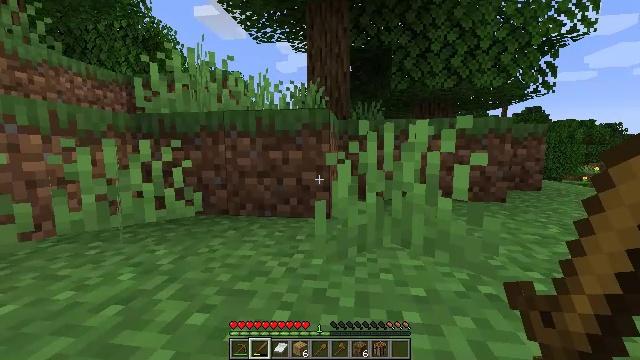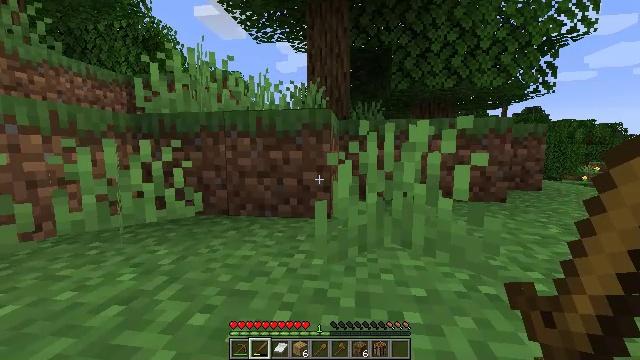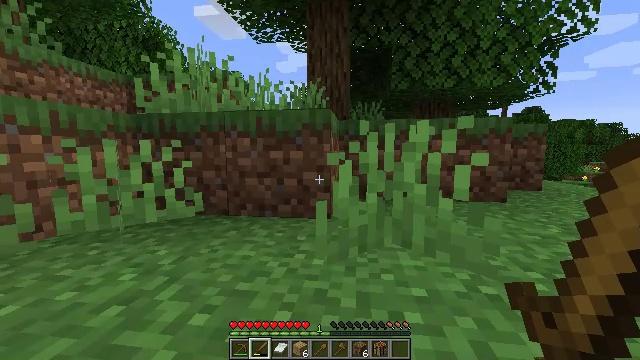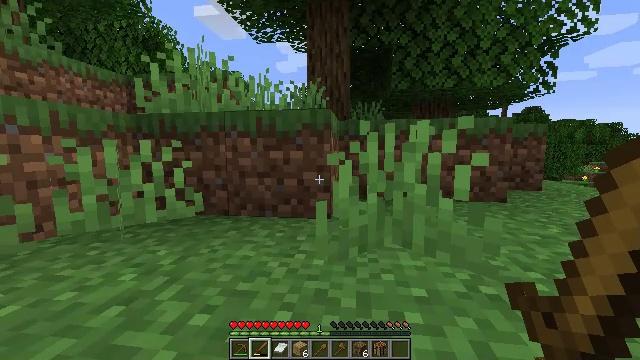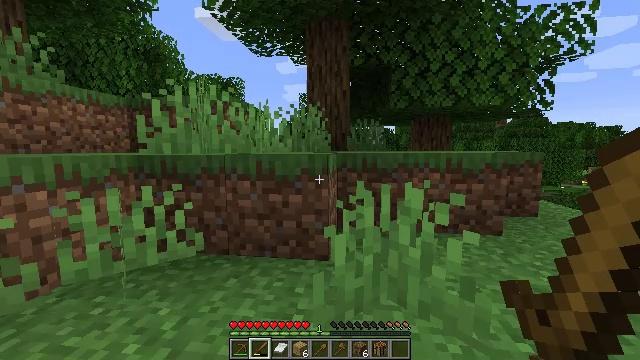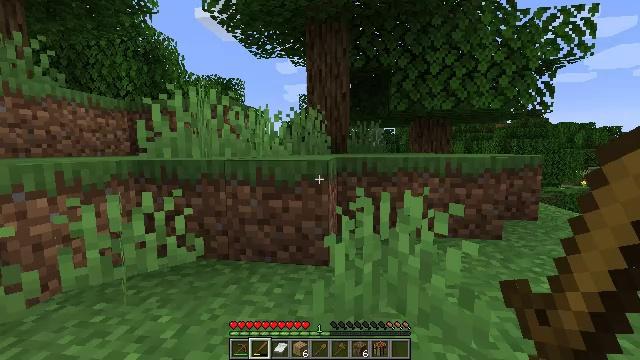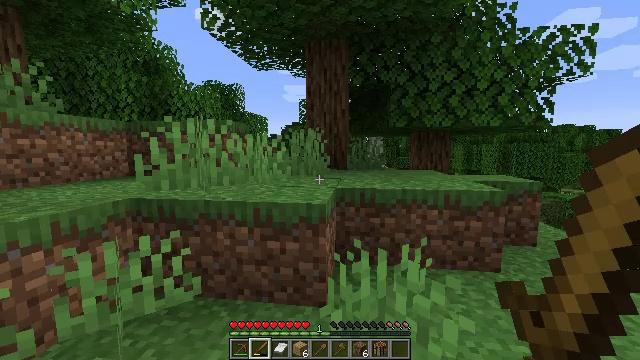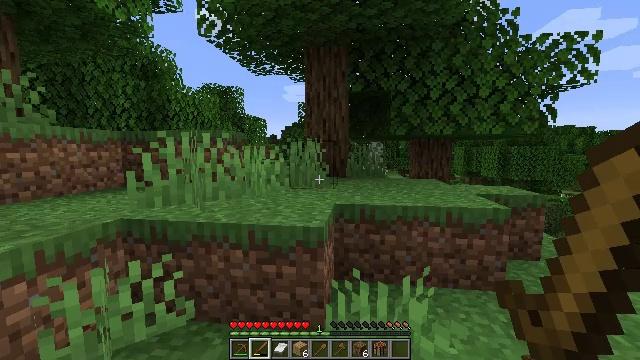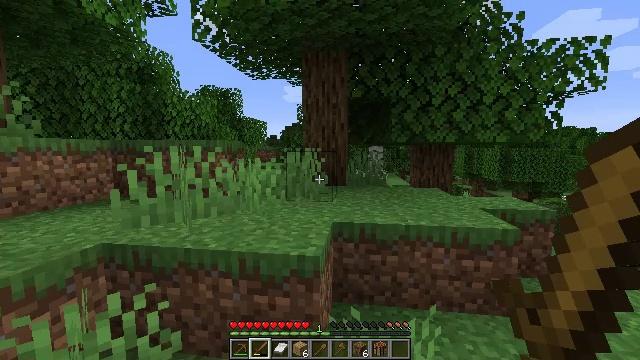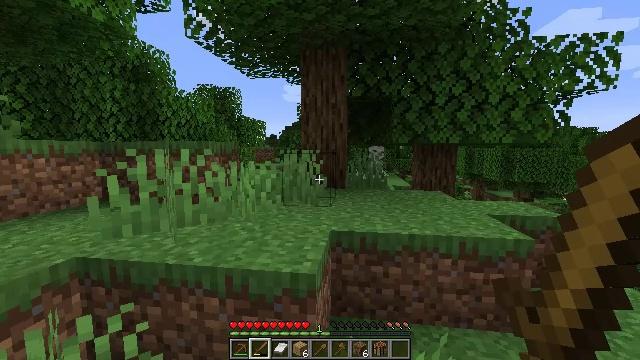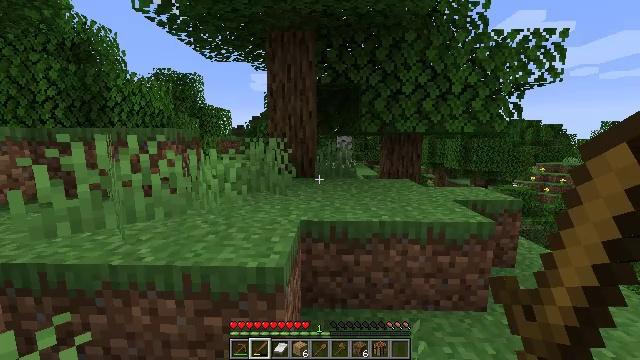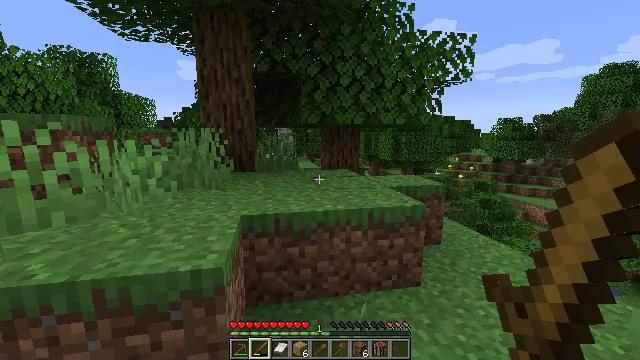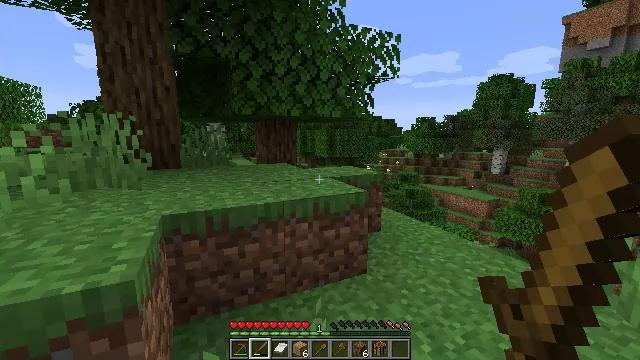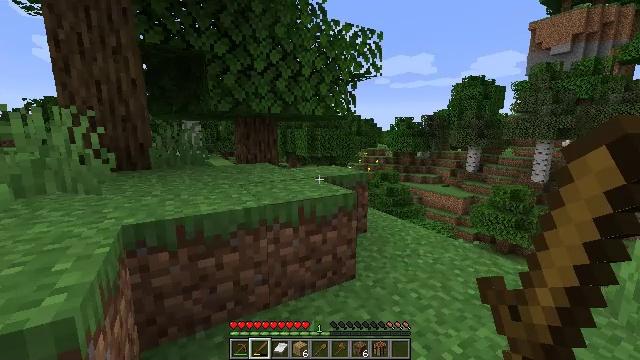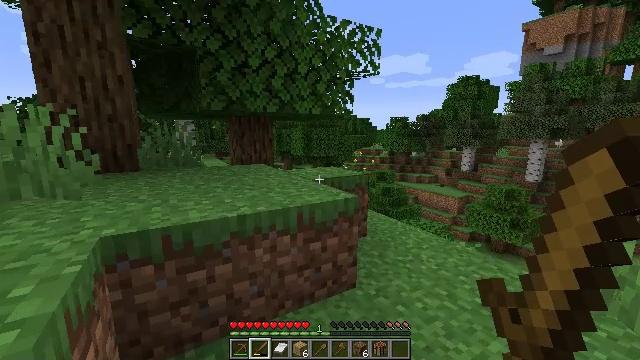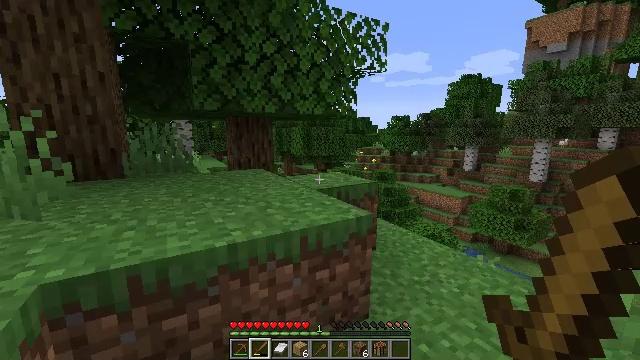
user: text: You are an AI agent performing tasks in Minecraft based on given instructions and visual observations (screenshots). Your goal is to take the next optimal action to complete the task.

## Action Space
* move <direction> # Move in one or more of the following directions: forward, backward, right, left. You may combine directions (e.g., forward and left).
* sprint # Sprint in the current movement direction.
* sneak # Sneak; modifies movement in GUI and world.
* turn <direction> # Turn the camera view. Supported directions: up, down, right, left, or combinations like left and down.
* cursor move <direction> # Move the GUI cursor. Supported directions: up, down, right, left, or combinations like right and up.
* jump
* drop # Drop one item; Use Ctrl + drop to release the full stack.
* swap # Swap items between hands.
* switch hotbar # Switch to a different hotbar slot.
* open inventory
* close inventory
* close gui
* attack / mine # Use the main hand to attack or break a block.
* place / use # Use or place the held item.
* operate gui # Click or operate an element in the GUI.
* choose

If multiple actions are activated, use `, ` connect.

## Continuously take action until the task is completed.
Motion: motion action
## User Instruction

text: Mine oak leaves.
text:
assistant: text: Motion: move forward, sprint
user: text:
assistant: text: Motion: move forward, sprint
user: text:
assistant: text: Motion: move forward, sprint
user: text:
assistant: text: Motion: move forward, sprint, jump
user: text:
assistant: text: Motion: move forward, sprint, jump
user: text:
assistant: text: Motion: move forward, sprint, jump
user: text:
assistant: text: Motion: move forward, sprint, jump
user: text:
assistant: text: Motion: move forward, sprint
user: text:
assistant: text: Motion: move forward, sprint
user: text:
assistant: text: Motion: move forward, sprint, turn right and down
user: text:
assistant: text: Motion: move forward, sprint, turn right and down
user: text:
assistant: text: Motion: move forward, sprint, turn right
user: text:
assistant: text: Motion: move forward, sprint, turn right
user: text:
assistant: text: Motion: move forward, sprint, turn right
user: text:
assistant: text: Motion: move forward, sprint
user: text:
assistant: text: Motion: move forward, sprint, turn right
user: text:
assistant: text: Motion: move forward, sprint
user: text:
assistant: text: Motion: sprint, turn right
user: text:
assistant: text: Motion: no_op
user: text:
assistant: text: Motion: no_op
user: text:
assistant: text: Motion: no_op
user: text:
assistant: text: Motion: turn right
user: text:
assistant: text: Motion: turn right
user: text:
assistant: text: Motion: no_op
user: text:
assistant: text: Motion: no_op
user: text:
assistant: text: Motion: turn right
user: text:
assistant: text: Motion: turn right
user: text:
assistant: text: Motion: no_op
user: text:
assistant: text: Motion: no_op
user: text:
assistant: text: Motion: no_op